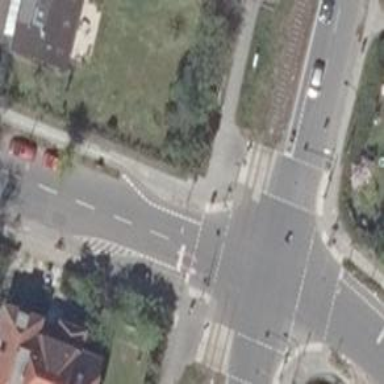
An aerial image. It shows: Road with traffic signals.